Question: I've been looking at other questions but I can't quite see what I'm doing wrong.
I want to pass a parameter to select certain results only, but I'm having problems with the parameter.
The html (disregard the IE part)
'''
<html>
<head>
<script>
function loadXMLDoc(dname)
{
if (window.XMLHttpRequest)
{
xhttp=new XMLHttpRequest();
}
else
{
xhttp=new ActiveXObject("Microsoft.XMLHTTP");
}
xhttp.open("GET",dname,false);
xhttp.send("");
return xhttp.responseXML;
}
function displayResult()
{
xml=loadXMLDoc("f.xml");
xsl=loadXMLDoc("xsl.xsl");
// code for IE
if (window.ActiveXObject)
{
ex=xml.transformNode(xsl);
document.getElementById("example").innerHTML=ex;
}
// code for Mozilla, Firefox, Opera, etc.
else if (document.implementation && document.implementation.createDocument)
{
xsltProcessor=new XSLTProcessor();
xsltProcessor.importStylesheet(xsl);
xsltProcessor.setParameter(null, "testParam", "voo");
// alert(xsltProcessor.getParameter(null,"voc"));
document.getElementById("example").innerHTML = "";
resultDocument = xsltProcessor.transformToFragment(xml,document);
document.getElementById("example").appendChild(resultDocument);
}
}
</script>
</head>
<body onload="displayResult()">
<li><u><a onclick="displayResult();" style="cursor: pointer;">test1</a></u></li>
<div id="example" />
</body>
</html>
'''
The xml
'''
<?xml version="1.0" encoding="UTF-8"?>
<?xml-stylesheet type="text/xsl" href="vocaroos.xsl"?>
<test>
<artist name="Bert">
<voo>bert1</voo>
</artist>
<artist name="Pet">
<voo>pet1</voo>
</artist>
</test>
'''
xsl
'''
<?xml version="1.0" encoding="ISO-8859-1"?>
<xsl:stylesheet version="1.0" xmlns:xsl="http://www.w3.org/1999/XSL/Transform">
<xsl:param name="testParam"/>
<xsl:template match="/">
<html>
<body >
<h2>Titleee</h2>
<table border="1">
<tr bgcolor="#9acd32">
<th>Teeeeeest</th>
</tr>
<xsl:for-each select="test/artist">
<tr>
<td><xsl:value-of select="$testParam"/></td>
</tr>
</xsl:for-each>
</table>
</body>
</html>
</xsl:template>
</xsl:stylesheet>
'''
Here is the outcome (left)

On the left is what this does and on the right, what I actually want. I was expecting that
'''
<xsl:value-of select="$testParam"/>
'''
would do the same as
'''
<xsl:value-of select="voo"/> (right outcome)
'''
since I do setParameter(null, "testParam", "voo"); in the html, but for some reason the xsl doesn't use "voo" as select, but instead writes "voo".
I've been trying different things but nothing works. Where's the mistake?
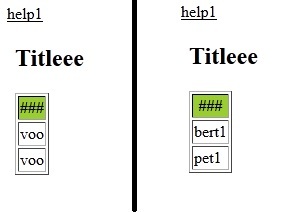
Answer: The value of the parameter is the string "voo", which is why xsl:value-of applied to the parameter returns the string "voo". There is no reason to expect the XSLT processor to treat "voo" as an XPath expression to be evaluated.
If the value of the parameter is an element name and you want to select elements with that name, you can do something like select="*[name()=$testParam]". If it's a more general XPath expression then you will need an xx:evaluate() extension.